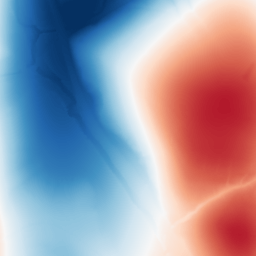
Category: trend_removal
Decomposition family: polynomial
Decomposition parameters: degree: 3
Upsampling method: quartic
Upsampling parameters: scale: 2
Upsampling scale: 2